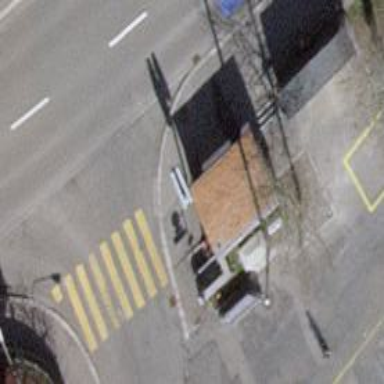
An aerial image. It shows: Toilets are available here.